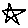
Label: star